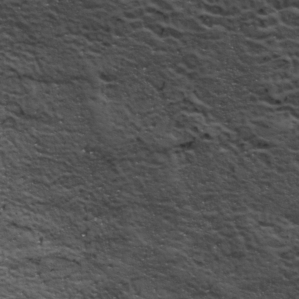
Label: frost